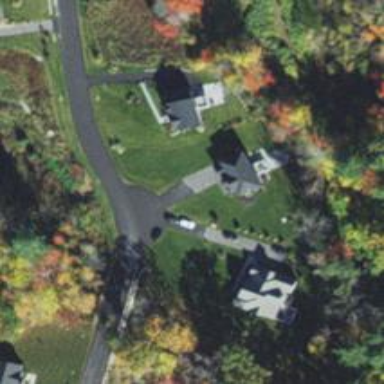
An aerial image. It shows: Driveway.